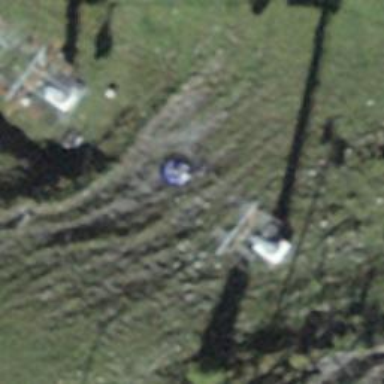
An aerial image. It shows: Pylon for aerialway.